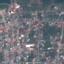
Land use / land cover class: Residential